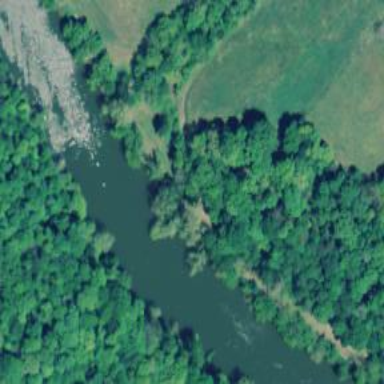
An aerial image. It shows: Beautiful river scene.